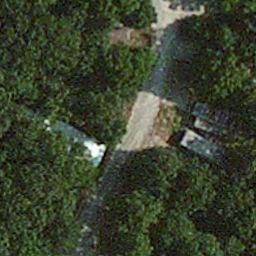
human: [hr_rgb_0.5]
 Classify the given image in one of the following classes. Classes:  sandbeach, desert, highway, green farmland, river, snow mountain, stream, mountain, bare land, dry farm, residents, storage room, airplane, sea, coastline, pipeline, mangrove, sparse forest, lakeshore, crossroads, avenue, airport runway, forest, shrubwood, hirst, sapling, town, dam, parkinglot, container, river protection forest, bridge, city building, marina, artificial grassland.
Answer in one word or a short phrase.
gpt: avenue